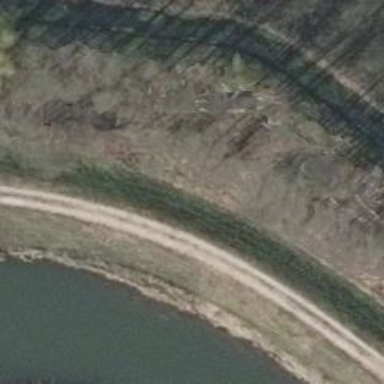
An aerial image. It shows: Embankment created as man-made structure.